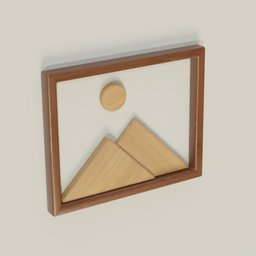
Label: decoration